Question: I am trying to draw rectangle size based on the values. I want to draw bigger rectangle if the value is more and relatively smaller size if the value is lesser.
My code:
'''
var rect = svg.selectAll("rect")
.data(filtereddata)
.enter().append("rect")
.attr("id", function(d,i) { console.log(d); return d.instancegroup; })
.attr("rx",3)
.attr("ry",3)
.style("fill", function(d,i) { return "#01DF01";})
.attr("x", function(d,i) { return i * 80; })
.attr("width",function (d,i){
if (d.value < 80)
{
return 40;
}
else
{
return d.value/4;
}
})
.on("click",function(d,i) { console.log(d);})
.attr("y", function(d) { return 40; })
.attr("height", function(d) {
if (d.value < 80)
{
return 15;
}
else
{
return d.value/5;
}
})
'''
However the spacing between the rectangles does not work properly. Is there a better way to resolve this.
I tried with axis too but didnt work. I was getting wrong to align the x-axis.
'''
var margin = {top: 20, right: 20, bottom: 70, left: 40},
width = 600 - margin.left - margin.right,
height = 300 - margin.top - margin.bottom;
var x = d3.scale.ordinal().rangeRoundBands([0, width], .05);
var y = d3.scale.linear().range([height, 0]);
var rect = svg.selectAll("rect")
.data(filtereddata)
.enter().append("rect")
.attr("id", function(d,i) { console.log(d); return d.instancegroup; })
.attr("rx",3)
.attr("ry",3)
.style("fill", function(d,i) { return "#01DF01";})
.attr("x", function (d,i) {
if(i ==0 )
{
return 40;
}
else
{
return x(d.value) + 100 ;
}
})
.attr("y", function (d,i) { return 40;})
.attr("width", function (d,i) { return height - y(d.value);})
.attr("height", function (d,i) { console.log(x(d.value)); return height - y(d.value);})
'''
The data :
'''
[{"status: "Up",value: "300"},{"status: "Up",value: "200"},{"status: "Up",value: "35"}]
'''
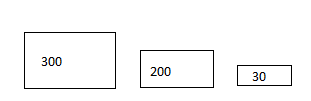
Answer: Since 'x' positions are accumulated using widths of previous rectangles having varying dimensions, I'd pre-calculate these values and attach them to the objects prior to binding the data array via d3:
'''
var SPACING = 20;
var data = [
{"status": "Up", value: "300"},
{"status": "Up", value: "200"},
{"status": "Up", value: "35"}
];
data.forEach(function(d, i, array) {
d.width = d.value < 80 ? 40 : d.value / 4;
d.height = d.value < 80 ? 15 : d.value / 5;
d.x = i == 0 ? 0 : array[i-1].x + array[i-1].width + SPACING;
d.y = 40;
});
'''
Later on you are able to directly access these properties without the need for further calculations:
'''
var rect = svg.selectAll("rect")
.data(filtereddata)
.enter().append("rect")
.attr({
"id": function (d, i) { return d.instancegroup; },
"rx": 3,
"ry": 3,
"x": function (d) { return d.x; },
"y": function (d) { return d.y; },
"width": function (d) { return d.width; },
"height": function (d) { return d.height; }
})
.on("click", function (d) {
console.log(d);
})
.style("fill", function (d) {
return "#01DF01";
})
'''